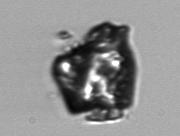
Label: Delphineis